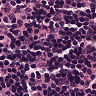
Metastatic tissue present: no